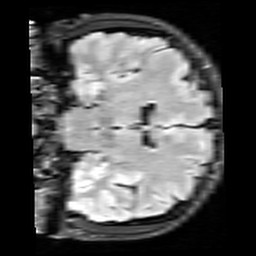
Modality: FLAIR
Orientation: coronal
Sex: female
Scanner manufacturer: siemens
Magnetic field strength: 3 T
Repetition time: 10 s
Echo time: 0.09 s